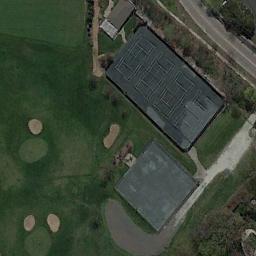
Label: tennis_court